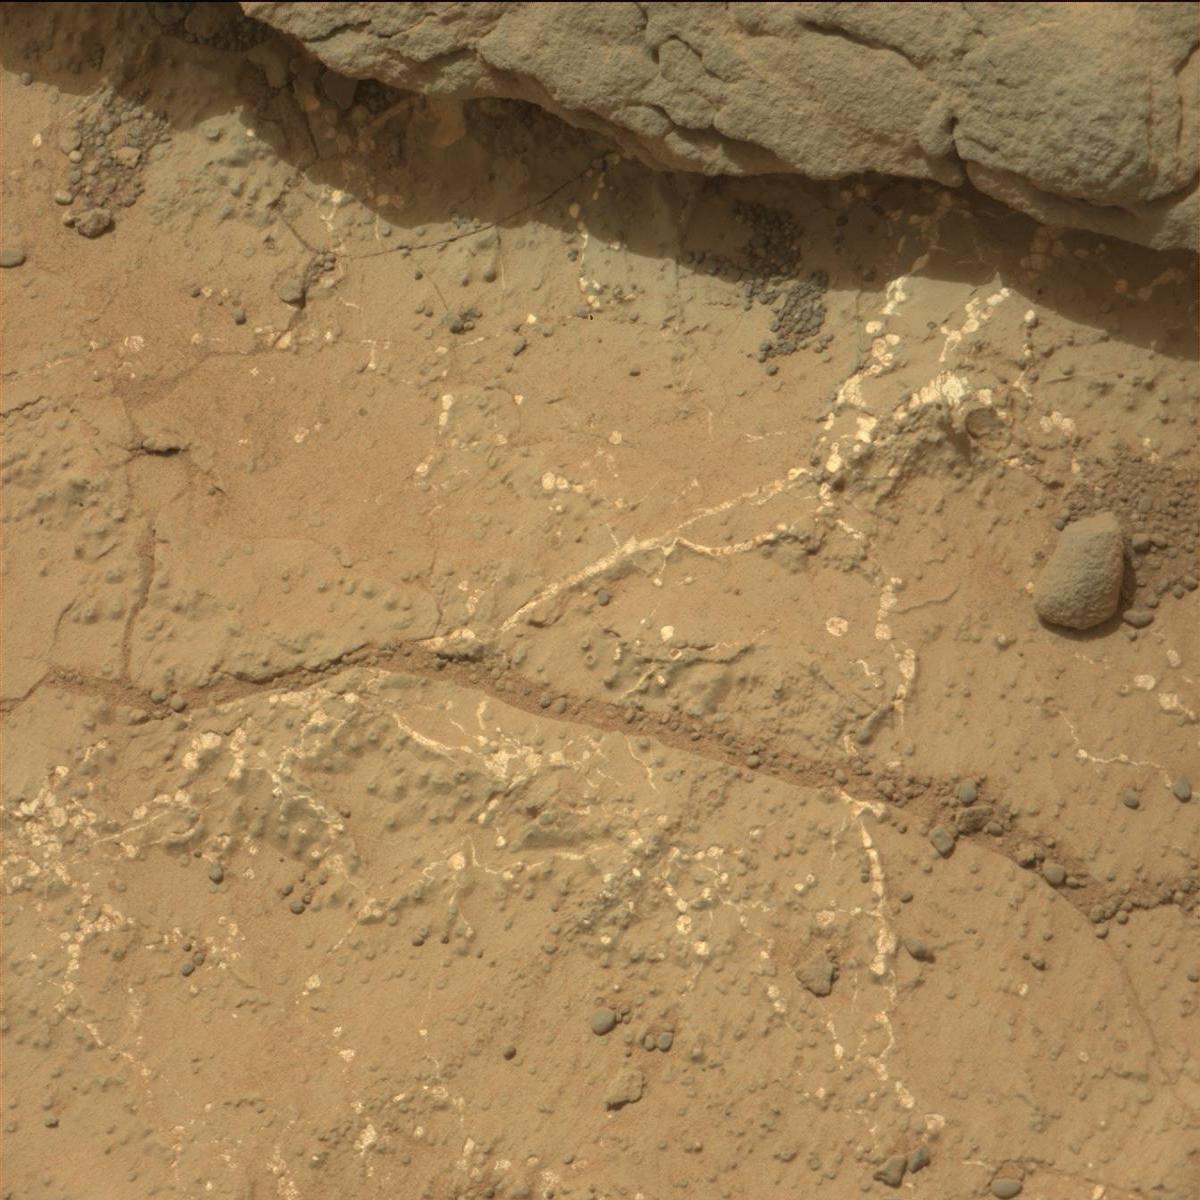
Terrain classes present: Bedrock, Rock, Sand / Soil